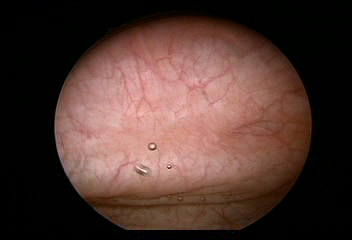
Modality: WLC
Class: Normal mucosa
Bladder cancer association: No